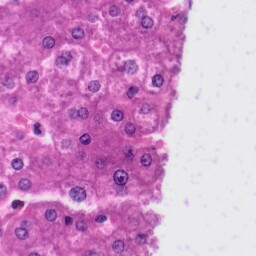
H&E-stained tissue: Liver